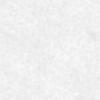
Label: no_change